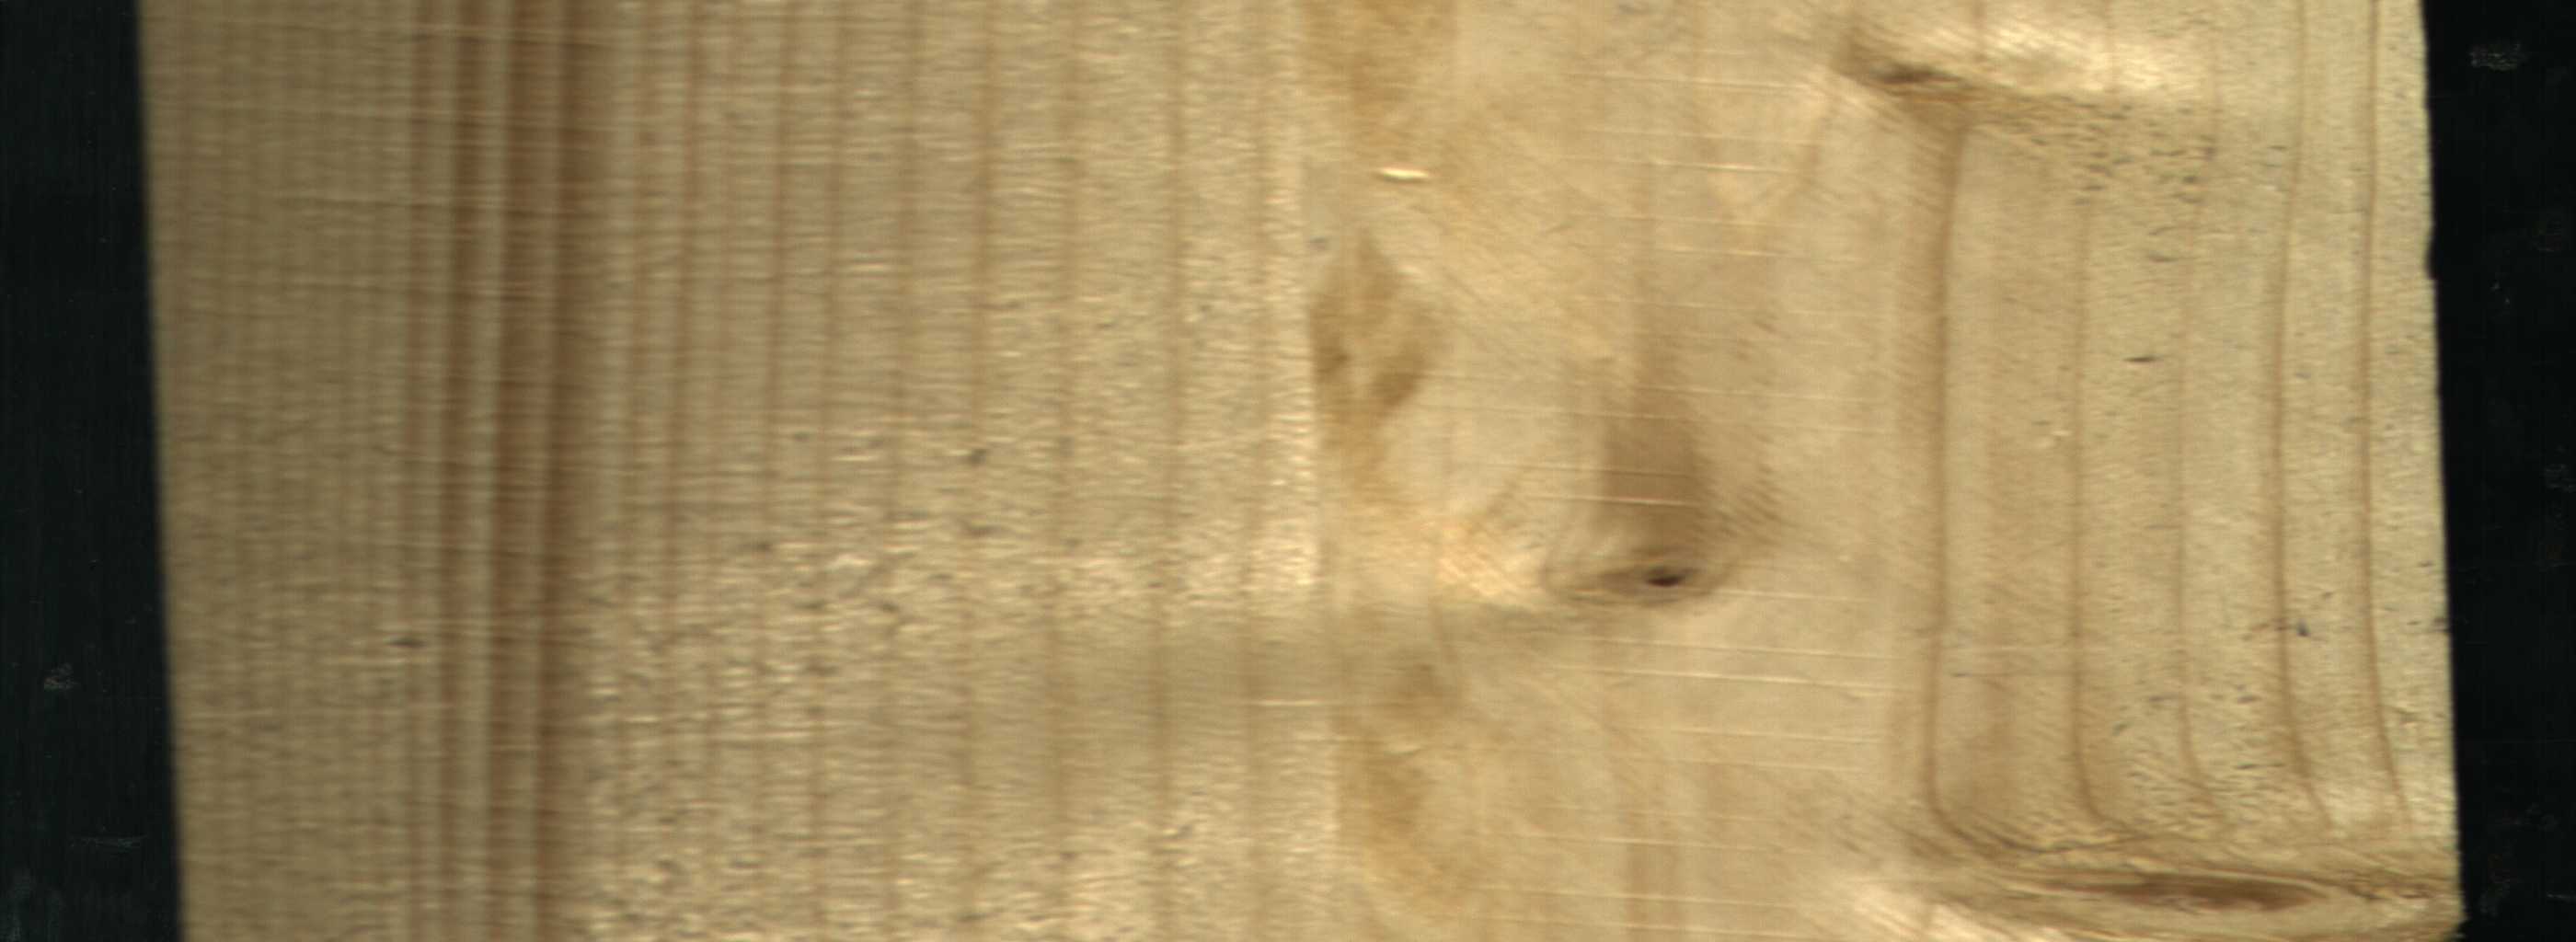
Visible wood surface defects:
Live_Knot
Live_Knot
Live_Knot